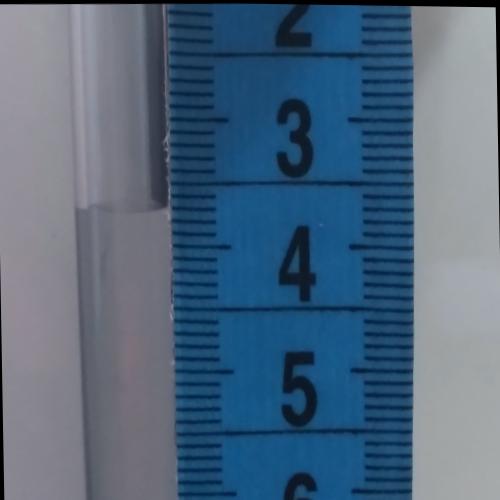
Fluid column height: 3.7 cm